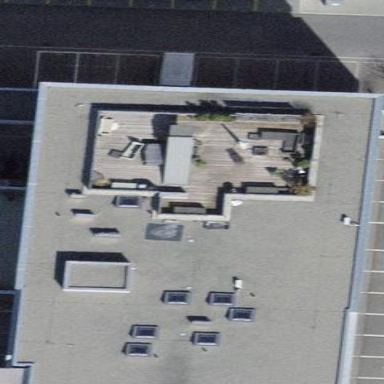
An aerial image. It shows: Office building with flat roof.